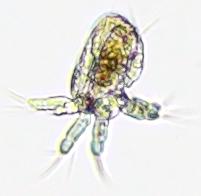
Label: Zooplankton